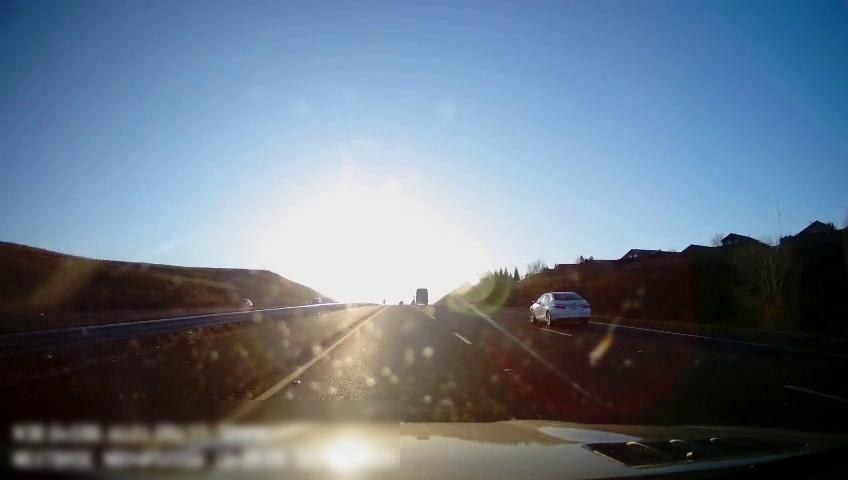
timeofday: Day
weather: Sunny
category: Drivable Space
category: Drivable Space
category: Vehicles | Car
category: Vehicles | Truck
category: Lanes | Current Lane
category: Lanes | Current Lane
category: Lanes | Alternate Lane
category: Lanes | Alternate Lane